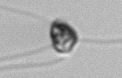
Label: flagellate_morphotype1